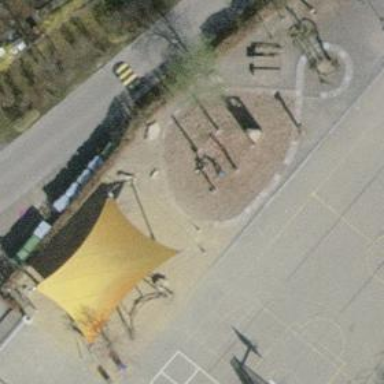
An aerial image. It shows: Playground area for leisure activities on the land.